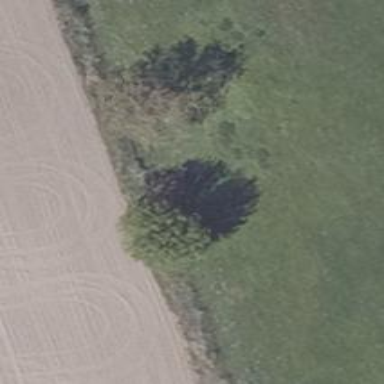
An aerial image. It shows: Deciduous broadleaved tree.